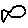
Label: fish